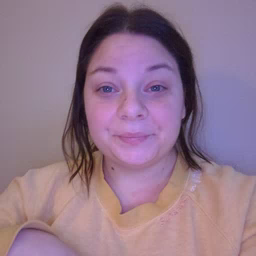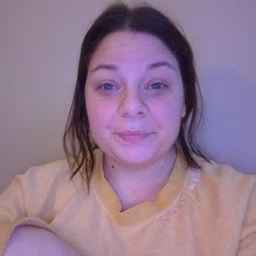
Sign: finger